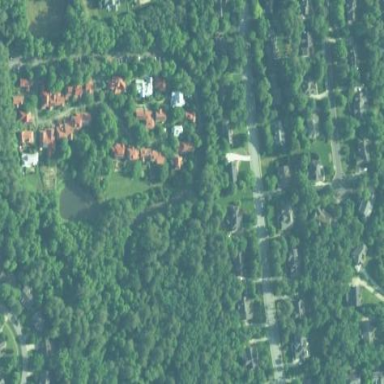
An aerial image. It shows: Residential area within neighborhood.